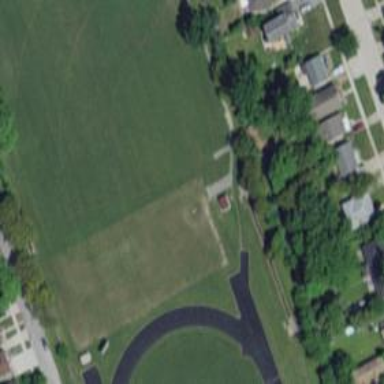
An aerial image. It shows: Tennis court in leisure pitch.